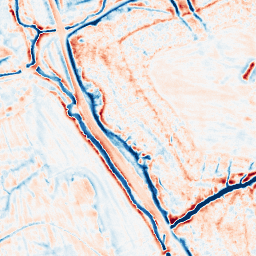
Category: edge_preserving
Decomposition family: bilateral
Decomposition parameters: d: 15
sigma_color: 25
sigma_space: 75
Upsampling method: sinc_blackman
Upsampling parameters: scale: 2
kernel_size: 8
Upsampling scale: 2